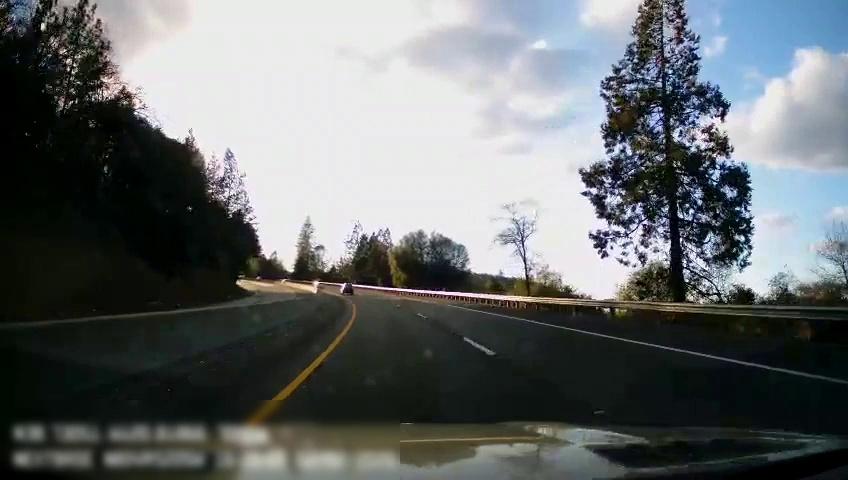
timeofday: Day
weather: Sunny
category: Drivable Space
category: Drivable Space
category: Vehicles | SUV
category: Lanes | Current Lane
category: Lanes | Alternate Lane
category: Lanes | Current Lane